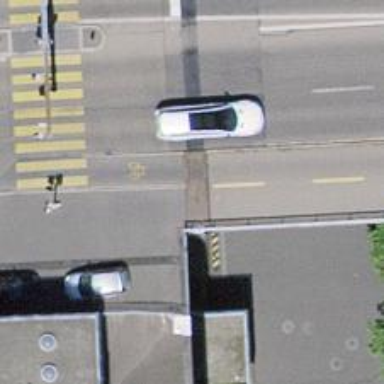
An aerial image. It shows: Asphalt cycleway for cycling.